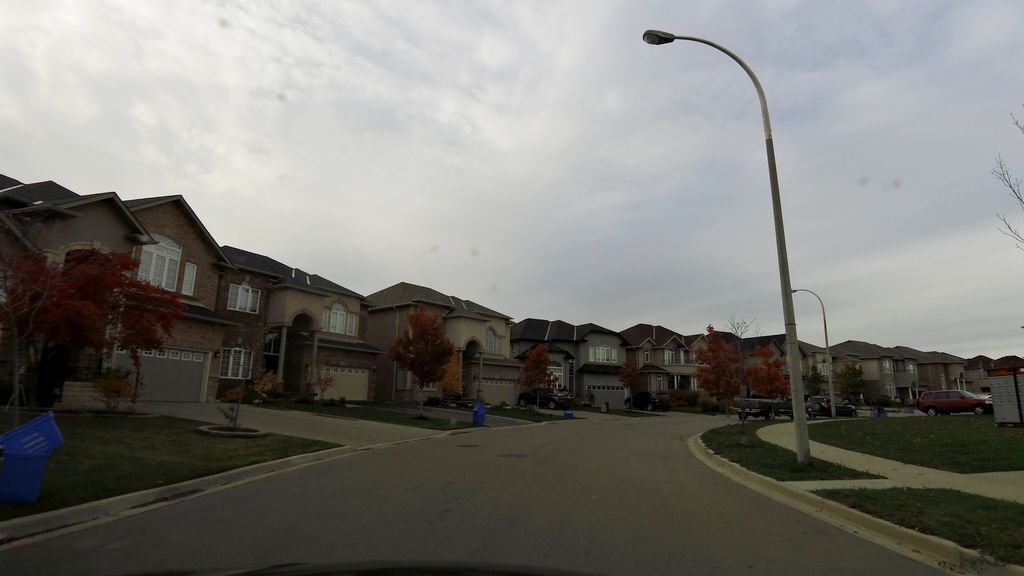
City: hamilton